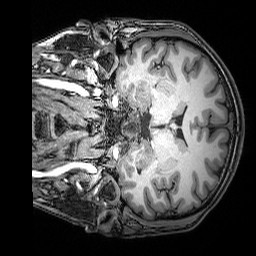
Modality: T1w
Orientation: coronal
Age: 23
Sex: male
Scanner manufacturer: siemens
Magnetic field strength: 3 T
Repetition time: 2.53 s
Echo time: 0.00388 s